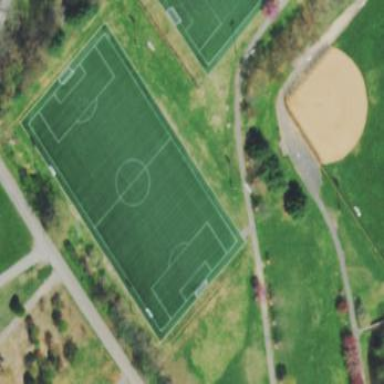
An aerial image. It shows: Soccer pitch for leisure land activities.